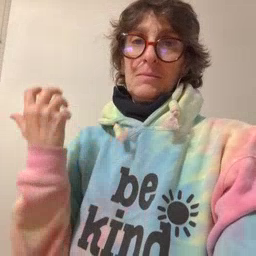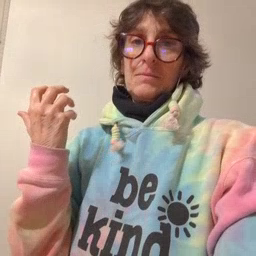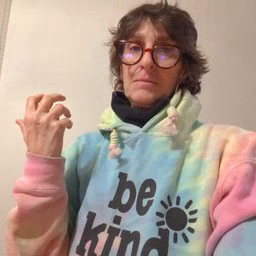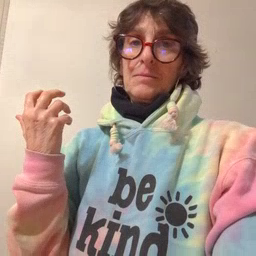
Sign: mad